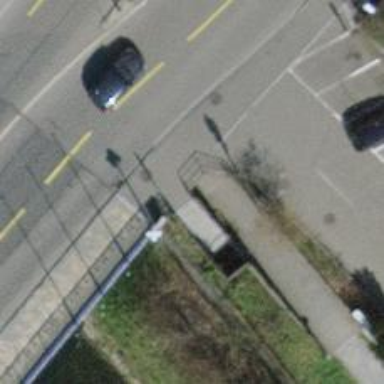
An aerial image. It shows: Concrete retaining wall.